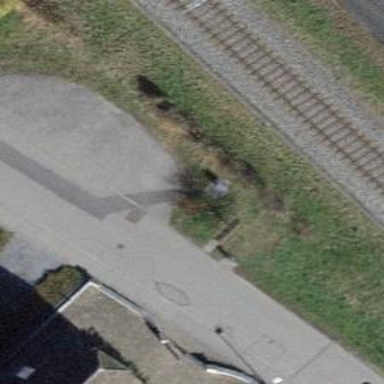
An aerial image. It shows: Bench for seating.